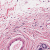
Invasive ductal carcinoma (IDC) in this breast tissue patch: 0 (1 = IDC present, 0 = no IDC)